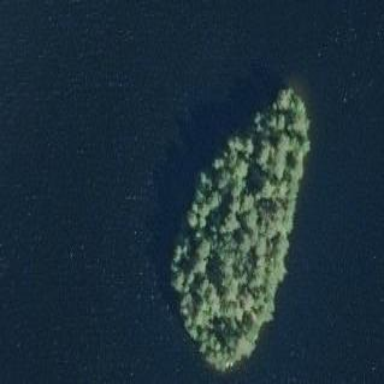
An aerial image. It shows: Islet surrounded by woodland.